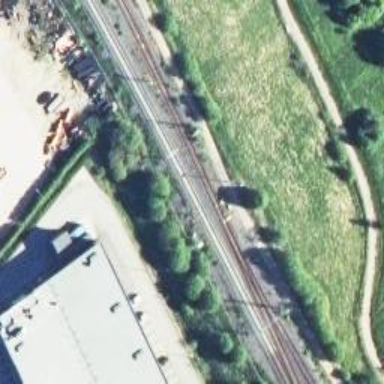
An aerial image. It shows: Railway signal.